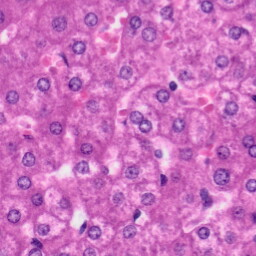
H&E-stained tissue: Liver